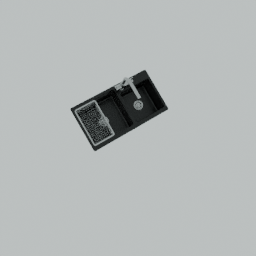
Label: appliances